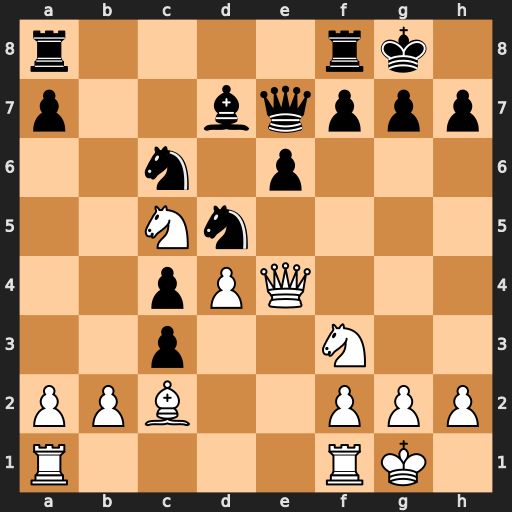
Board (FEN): r4rk1/p2bqppp/2n1p3/2Nn4/2pPQ3/2p2N2/PPB2PPP/R4RK1
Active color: w
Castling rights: -
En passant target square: -
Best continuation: Qxh7#